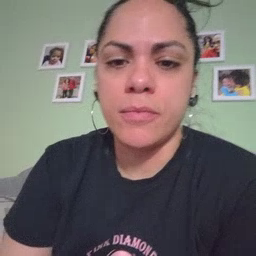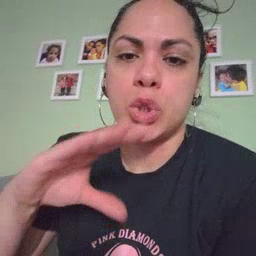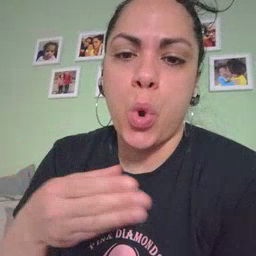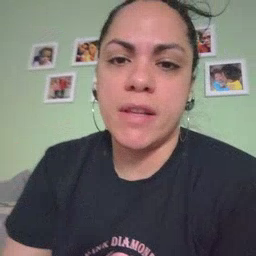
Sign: story